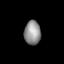
Tissue: skin
Cell type: Endothelial cells
Senescence score: 0.6955
Nuclear area (px): 386
Mean DAPI intensity: 144.148